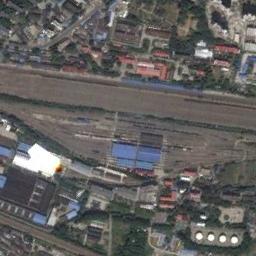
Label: railway_station